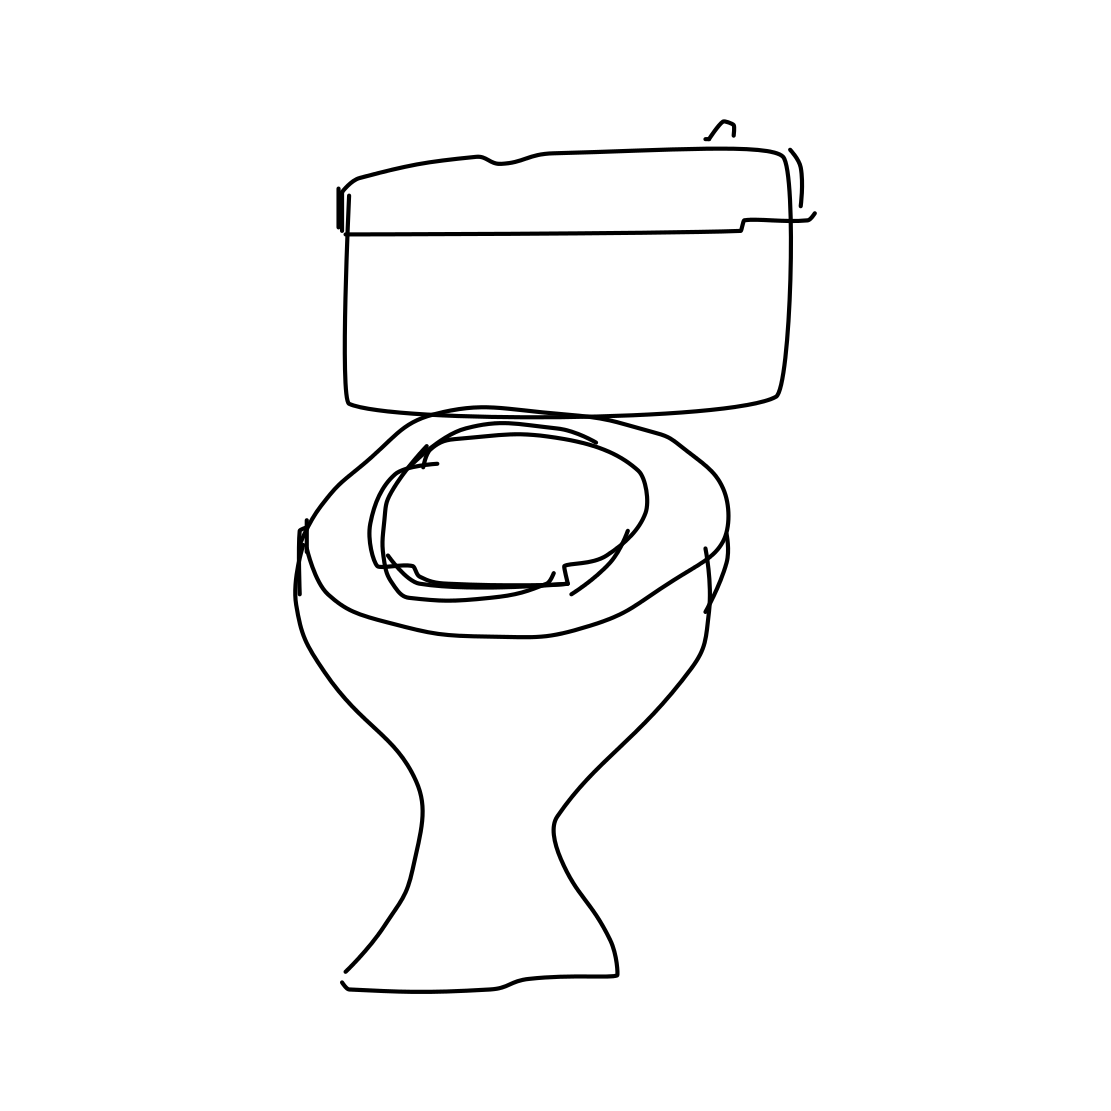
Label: toilet